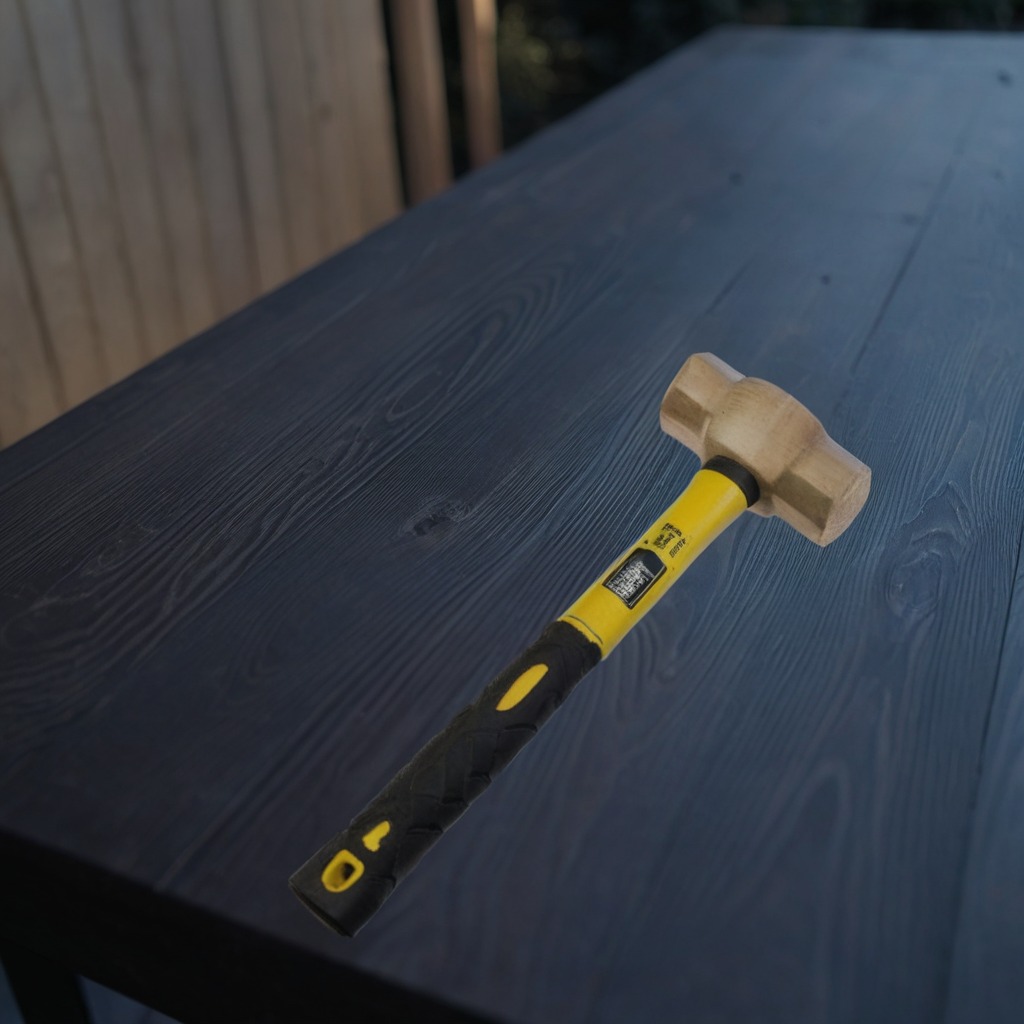
A hammer lies on the old table.